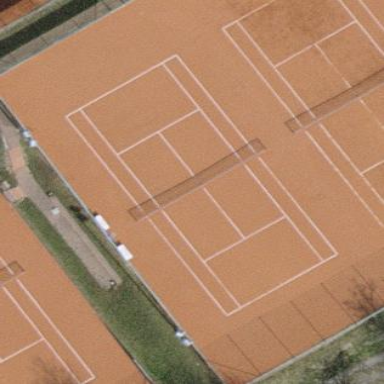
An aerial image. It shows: Sandy tennis court.